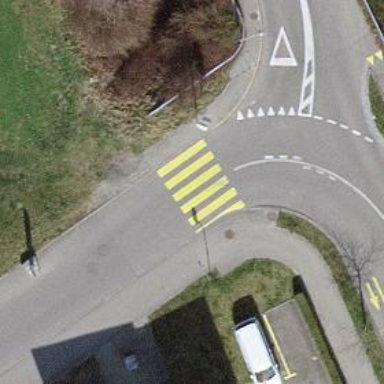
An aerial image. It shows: Uncontrolled zebra crossing on the road.